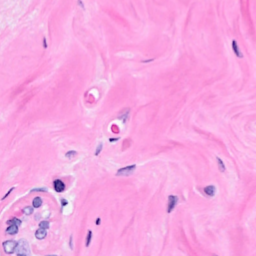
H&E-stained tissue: Breast